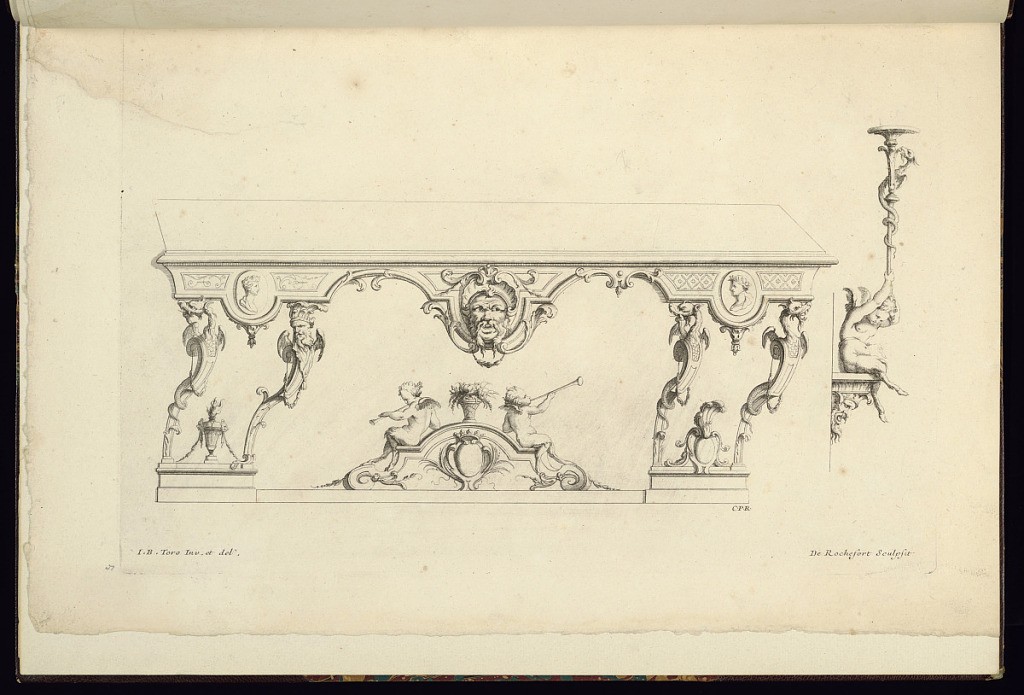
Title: Table and Wall Bracket Designs
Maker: Jean-Bernard Turreau, French, 1672 - 1731
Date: ca. 1716
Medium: Etching on laid paper
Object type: Print
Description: Table (center) and wall bracket (right) designs featuring dragons, herms, masks (mascarons), basket of flowers, cartouche, feathers, vase, profile oval portraits, putti satyrs/fauns, diaper, and rosette pattern, scrolling leaves (rinceaux), fleurons, flowers, herms, cartouches, feathers, and fluting. The plate is signed.